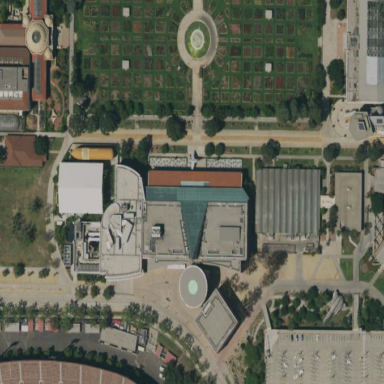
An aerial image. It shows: Museum building.